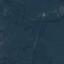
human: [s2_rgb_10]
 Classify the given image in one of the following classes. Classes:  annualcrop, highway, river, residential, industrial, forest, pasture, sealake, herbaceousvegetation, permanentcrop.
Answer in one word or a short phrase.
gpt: Forest